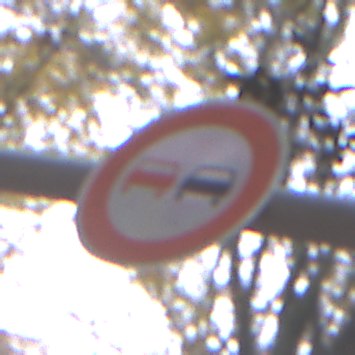
Verkehrszeichen: Ueberholverbot
Umgebung: Outdoor, Nature
Tageszeit: MorningAfternoon
Wetter: Overcast
Licht: Natural
Jahreszeit: Autumn
Kontrast: LowContrast